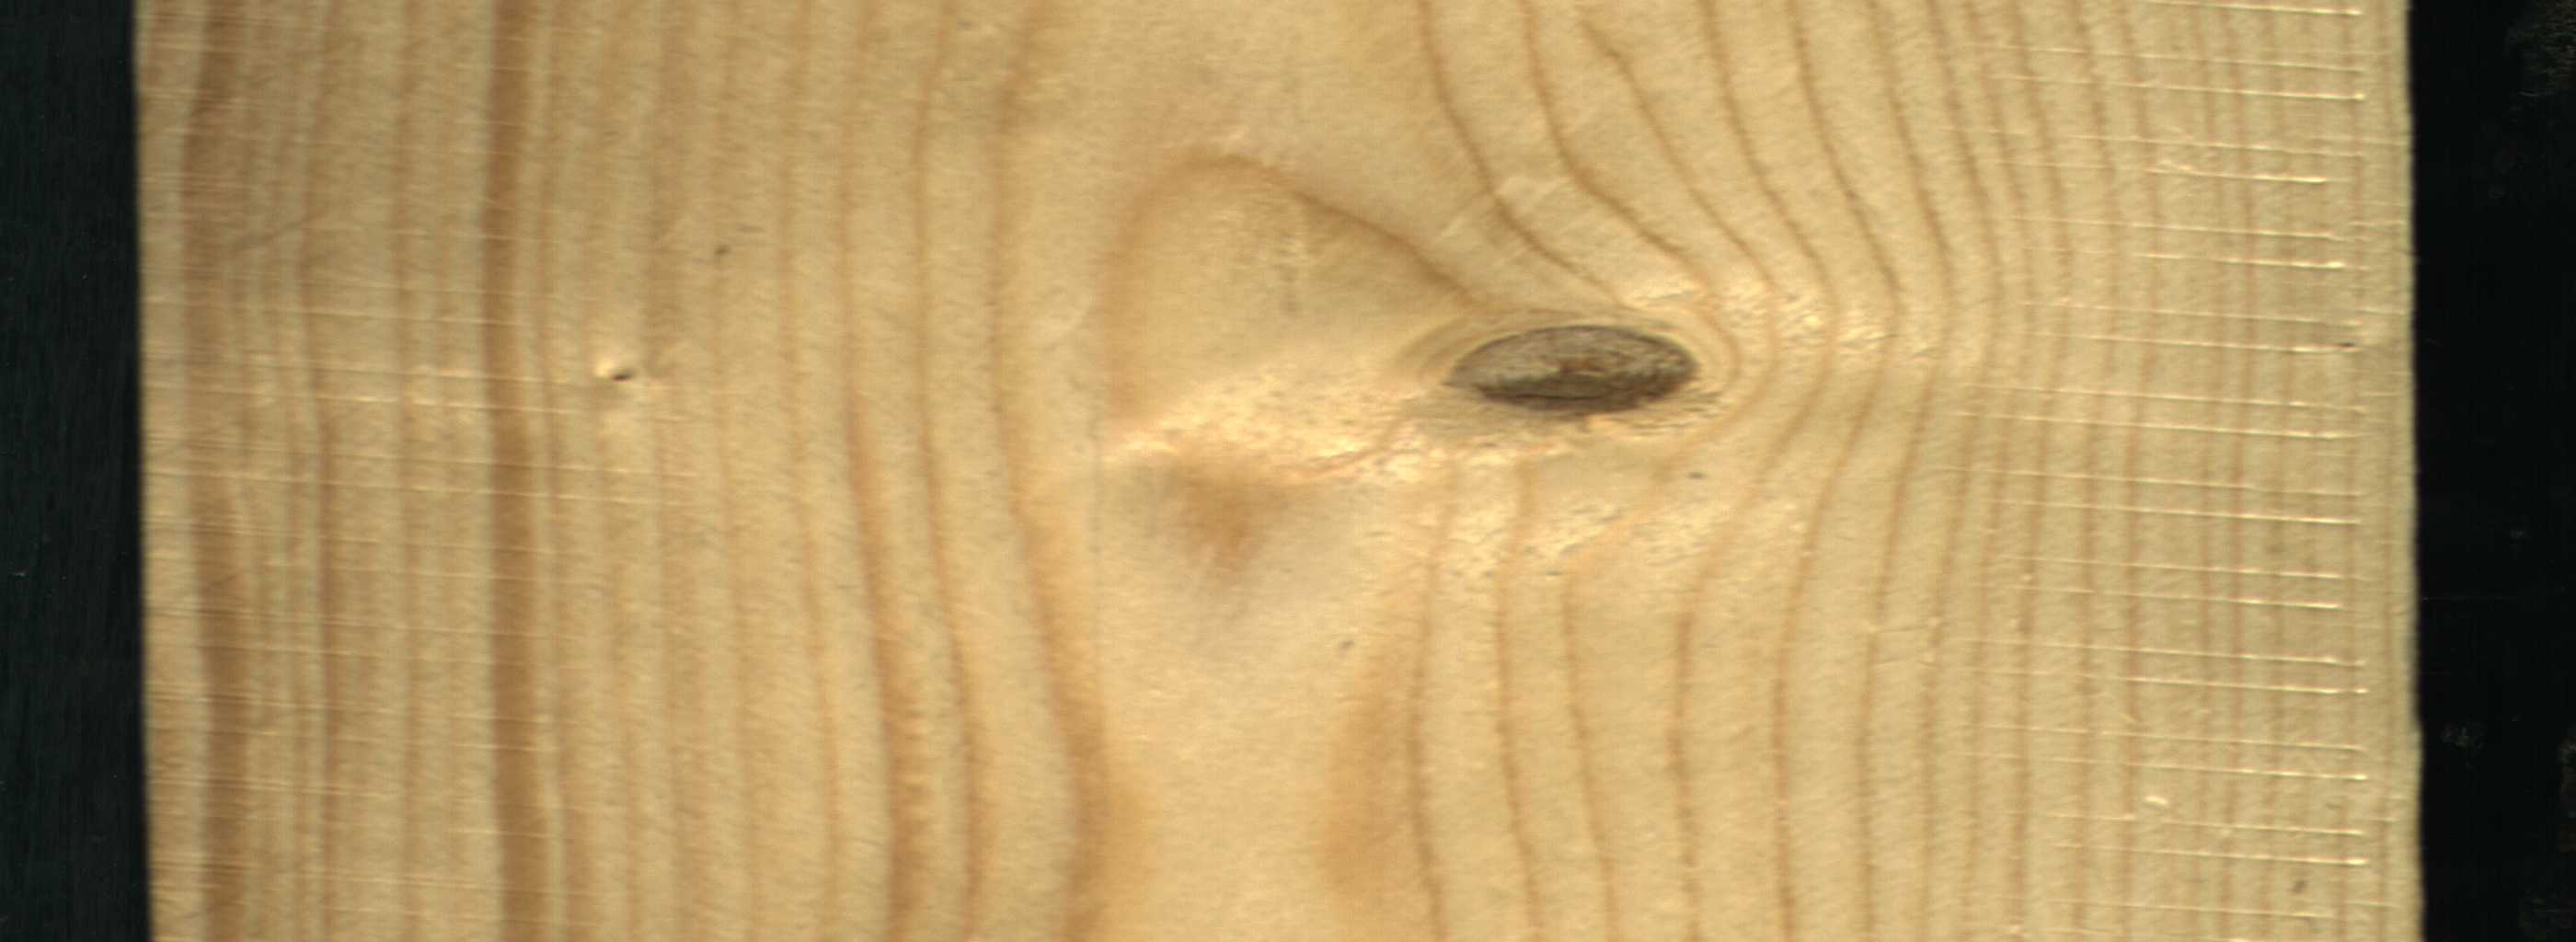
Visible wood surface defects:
Live_Knot